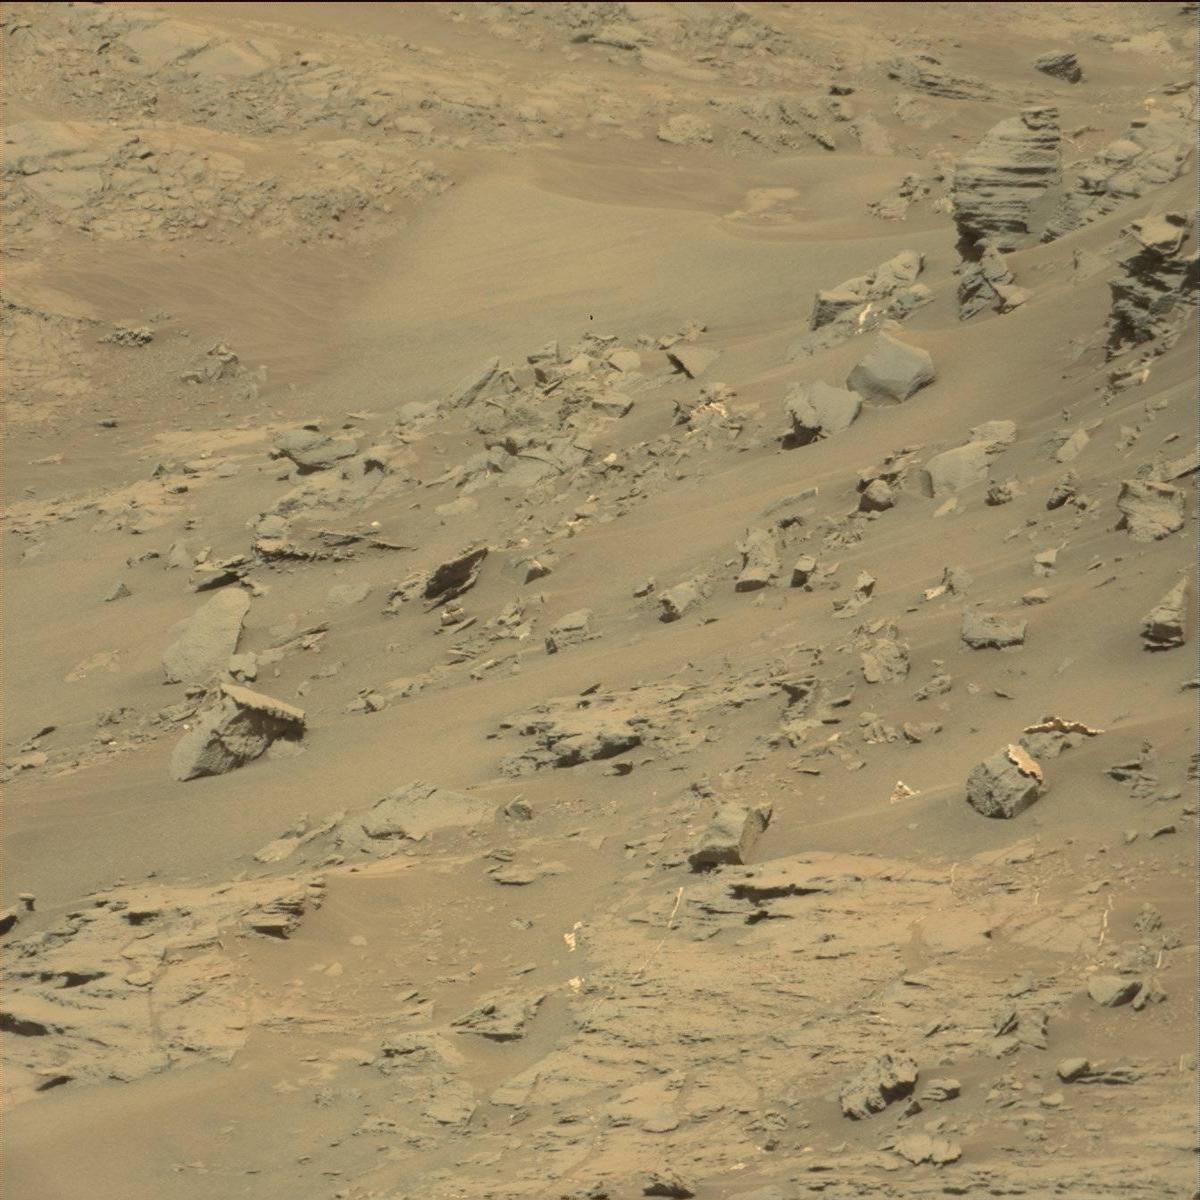
Terrain classes present: Bedrock, Rock, Sand / Soil